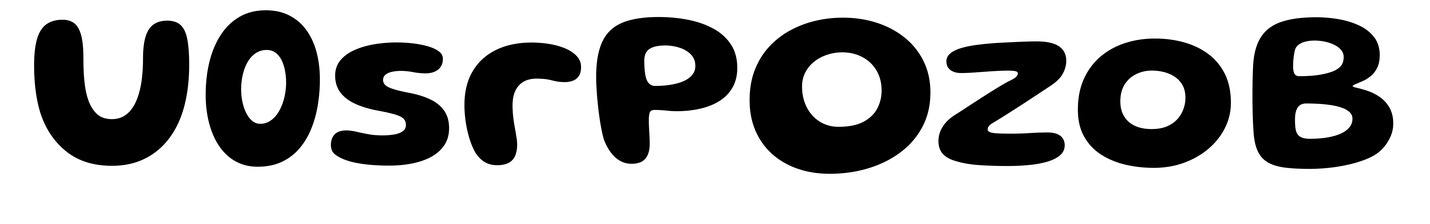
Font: Gluten_SemiBold